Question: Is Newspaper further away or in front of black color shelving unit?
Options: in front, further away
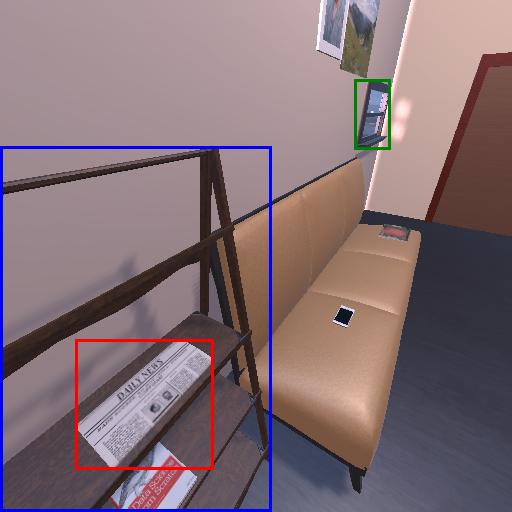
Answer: in front